Question: I have a script which on button click finds the closest location to you by searching an array, it then finds the corresponding entry in another array and adds a number to that array. However I am having issues with appending the value to it. Instead of starting with "0" and then adding 1 making it "1" it comes up like this "01" I thought it was because it was a string to I tried to parse it as an Int this didn't work. I think it may be a problem with the way I am initially setting values in the array, I made a For loop to set the first 200 values to 0, though I only want this to run once then as the button is clicked it appends the number that is typed in to a text field. I am unsure on how to progress with this issue. Code below:
I have tried to highlight the important bits of my code where I think the problem lies.
Screenshot of problem (rather than adding the value I put in the box it just attaches it to the end as if it were a string):

'''
jQuery(function($){
var Loc1;
var Loc2;
var service;
var marker = [];
var pos;
var infowindow;
var placeLoc
**var j;**
**var markerValue = [];**
**for (j = 0; j<200; j++ ){
markerValue[j] = 0;
}**
var markers;
var x = 0, y = 0,
vx = 0, vy = 0,
ax = 0, ay = 0;
var points;
var sphere = document.getElementById("sphere");
var counting = false;
var counter = 0;
var numberOne;
if (window.DeviceMotionEvent != undefined) {
window.ondevicemotion = function(e) {
ax = event.accelerationIncludingGravity.x * 5;
ay = event.accelerationIncludingGravity.y * 5;
document.getElementById("counterSpan").innerHTML = Math.round(counter*10)/10;
//document.getElementById("accelerationX").innerHTML = Math.round(e.accelerationIncludingGravity.x * 10)/10;
//document.getElementById("accelerationY").innerHTML = Math.round(e.accelerationIncludingGravity.y * 10)/10;
//document.getElementById("accelerationZ").innerHTML = Math.round(e.accelerationIncludingGravity.z * 10)/10;
var moveX = Math.round(e.accelerationIncludingGravity.x * 10)/10;
//var moveY = Math.round(e.accelerationIncludingGravity.y * 10)/10;
//var moveZ = Math.round(e.accelerationIncludingGravity.z * 10)/10;
if(moveX > 5 || moveX < -5) {
counting = true;
//alert(counting);
if(counter < 100){counter+=0.01;}
}
if ( e.rotationRate ) {
//document.getElementById("rotationAlpha").innerHTML = Math.round(e.rotationRate.alpha * 10)/10;
//document.getElementById("rotationBeta").innerHTML = Math.round(e.rotationRate.beta * 10)/10;
//document.getElementById("rotationGamma").innerHTML = Math.round(e.rotationRate.gamma * 10)/10;
}
}
setInterval( function() {
var landscapeOrientation = window.innerWidth/window.innerHeight > 1;
if ( landscapeOrientation) {
vx = vx + ay;
vy = vy + ax;
} else {
vy = vy - ay;
vx = vx + ax;
}
vx = vx * 0.98;
vy = vy * 0.98;
y = parseInt(y + vy / 50);
x = parseInt(x + vx / 50);
boundingBoxCheck();
//sphere.style.top = y + "px";
//sphere.style.left = x + "px";
}, 25);
}
function boundingBoxCheck(){
if (x<0) { x = 0; vx = -vx; }
if (y<0) { y = 0; vy = -vy; }
if (x>document.documentElement.clientWidth-20) { x = document.documentElement.clientWidth-20; vx = -vx; }
if (y>document.documentElement.clientHeight-20) { y = document.documentElement.clientHeight-20; vy = -vy; }
}
function minmax(value, min, max)
{
if(parseInt(value) < 0 || isNaN(value))
return 0;
else if(parseInt(value) > 100)
return 100;
else return value;
}
var $overlay = $('.overlay'),
resize = true,
map;
function initialize() {
/*var mapOptions = {
zoom: 8,
center: new google.maps.LatLng(-34.397, 150.644),
mapTypeId: google.maps.MapTypeId.ROADMAP
};
map = new google.maps.Map(document.getElementById('map-canvas'),
mapOptions);
}*/
var mapOptions = {
zoom: 15
};
map = new google.maps.Map(document.getElementById('map-canvas'),
mapOptions);
// Try HTML5 geolocation
if(navigator.geolocation) {
navigator.geolocation.getCurrentPosition(function(position) {
var pos = new google.maps.LatLng(position.coords.latitude,position.coords.longitude);
var request = {
location:pos,
center:pos,
radius:1000,
};
infowindow = new google.maps.InfoWindow();
var service = new google.maps.places.PlacesService(map);
service.nearbySearch(request,callback);
pos = new google.maps.LatLng(position.coords.latitude,
position.coords.longitude);
infowindow = new google.maps.InfoWindow({
map: map,
position: pos,
content: 'You Are Here'
});
$('#btnEnergize').data('pos',pos);
map.setCenter(pos);
}, function() {
handleNoGeolocation(true);
});
} else {
// Browser doesn't support Geolocation
handleNoGeolocation(false);
}
function callback(results, status) {
markers = [];
if (status == google.maps.places.PlacesServiceStatus.OK) {
for (var i = 0; i < results.length; i++) {
markers.push(createMarker(results[i]));
}
}
$('#btnEnergize').data('markers',markers);
}
}
function createMarker(place) {
placeLoc = place.geometry.location;
var marker = new google.maps.Marker({
map: map,
position: place.geometry.location,
icon: {
path: google.maps.SymbolPath.CIRCLE,
scale: 8,
fillColor:'00a14b',
fillOpacity:0.3,
fillStroke: '00a14b',
strokeWeight:4,
strokeOpacity: 0.7
},
});
google.maps.event.addListener(marker, 'click', function() {
infowindow.setContent(place.name);
infowindow.open(map, this);
});
return marker;
}
function handleNoGeolocation(errorFlag) {
if (errorFlag) {
var content = 'Error: The Geolocation service failed.';
} else {
var content = 'Error: Your browser doesn't support geolocation.';
}
var options = {
map: map,
position: new google.maps.LatLng(60, 105),
content: content
};
var infowindow = new google.maps.InfoWindow(options);
map.setCenter(options.position);
}
google.maps.event.addDomListener(window, 'load', initialize);
$('#show').click(function(){
$overlay.show();
if ( resize ){
google.maps.event.trigger(map, 'resize');
resize = false;
}
});
$('.overlay-bg').click(function(){
$overlay.hide();
});
**$( "#btnEnergize" ).click(function() {
var pos = $(this).data('pos'),
markers = $(this).data('markers'),
closest;
if(!pos || !markers){
return;
}
$.each(markers,function(){
var distance=google.maps.geometry.spherical
.computeDistanceBetween(this.getPosition(),pos);
if(!closest || closest.distance > distance){
closest={marker:this,
distance:distance}
}
});
if(closest){
//closest.marker will be the nearest marker, do something with it
//here we simply trigger a click, which will open the InfoWindow
google.maps.event.trigger(closest.marker,'click')
Loc2 = closest.marker.getPosition();
numberOne = $("#numberOne").val();
alert(numberOne);
localStorage.setItem('points',numberOne);
for (var i=0; i<markers.length; i++) {
Loc1 = markers[i].getPosition();
if (Loc1.equals(Loc2) /*&& numberOne <= counter*/){
console.log("marker array Location 1 " + Loc1 + " marker " + i);
console.log("closest Location 2 " +Loc2);
counter -= numberOne;
markerValue[i] += numberOne;
console.log( "marker " + i + " now equals " + markerValue[i]);
}
}
}
alert (markerValue[19]);
});**
});// JavaScript Document
'''
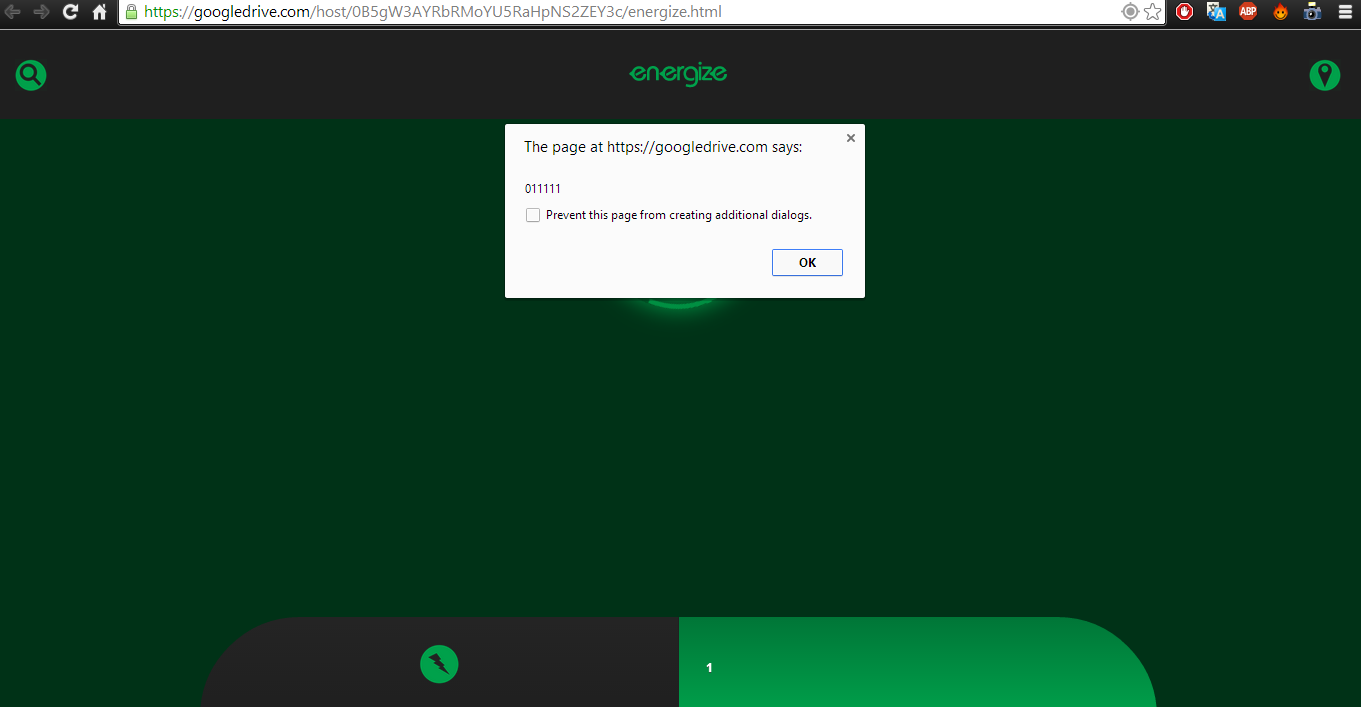
Answer: From skimming over the code it looks like you are retrieving the value here:
'''
numberOne = $("#numberOne").val();
'''
that should be
'''
numberOne = parseInt($("#numberOne").val());
'''
You use 'parseInt' in the function 'minmax()', but that one is not in use. If this was the one you used to parse the value to int it has one flaw in that it will only return parsed value on 0 and 100:
'''
function minmax(value, min, max)
{
// Flip these two, CHECK FOR isNaN first.
if(parseInt(value) < 0 || isNaN(value))
return 0;
else if(parseInt(value) > 100)
return 100;
else return value; // Here you return value, not parseInt(value)
}
'''